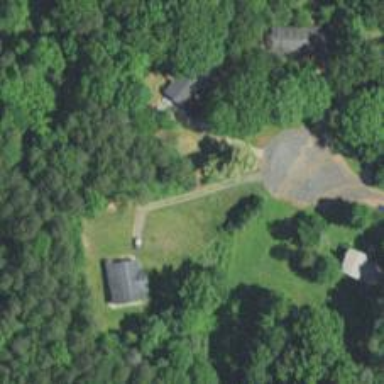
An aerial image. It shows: Driveway.